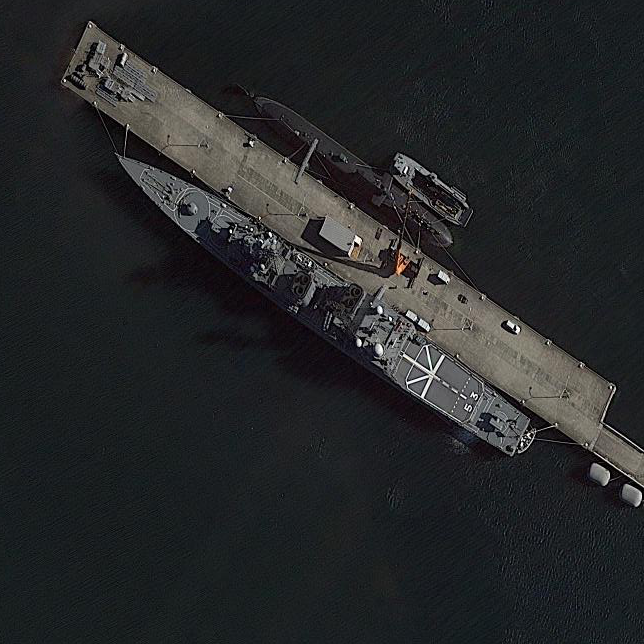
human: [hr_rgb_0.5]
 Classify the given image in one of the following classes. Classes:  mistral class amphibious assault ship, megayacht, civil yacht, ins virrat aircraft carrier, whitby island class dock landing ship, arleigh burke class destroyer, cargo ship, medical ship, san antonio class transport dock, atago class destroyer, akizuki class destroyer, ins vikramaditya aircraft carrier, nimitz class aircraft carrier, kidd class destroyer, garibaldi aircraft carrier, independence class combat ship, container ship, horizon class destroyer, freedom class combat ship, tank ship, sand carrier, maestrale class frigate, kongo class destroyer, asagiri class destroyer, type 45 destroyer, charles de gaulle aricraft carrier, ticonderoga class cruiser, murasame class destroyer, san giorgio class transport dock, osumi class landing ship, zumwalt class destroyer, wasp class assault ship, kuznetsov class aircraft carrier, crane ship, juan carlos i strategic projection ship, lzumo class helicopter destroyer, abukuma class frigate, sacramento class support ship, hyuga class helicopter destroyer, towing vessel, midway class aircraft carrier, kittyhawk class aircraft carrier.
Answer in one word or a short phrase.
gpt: Asagiri class destroyer